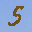
Label: 5